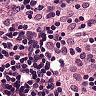
Metastatic tissue present: no